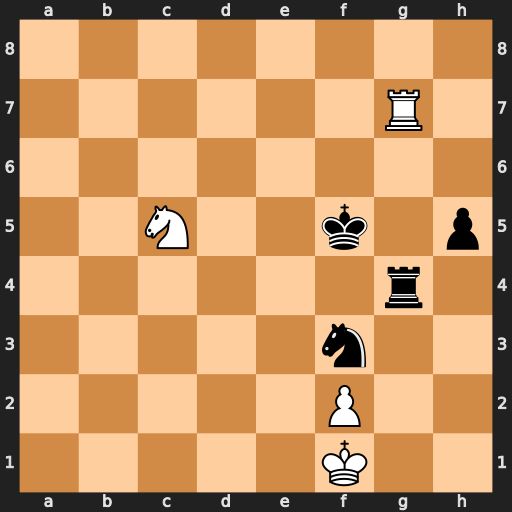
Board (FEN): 8/6R1/8/2N2k1p/6r1/5n2/5P2/5K2
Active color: w
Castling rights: -
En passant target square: -
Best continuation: Rf7+ Ke5 Rxf3